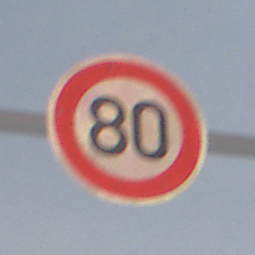
Verkehrszeichen: Geschwindigkeit80
Umgebung: Outdoor, Urban
Tageszeit: Night
Wetter: PartlyCloudy
Licht: Artificial
Jahreszeit: NotSpecified
Kontrast: HighContrast